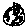
Label: moon